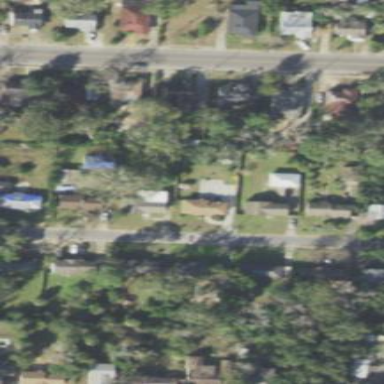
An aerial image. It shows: This residential area consists of single-family homes.